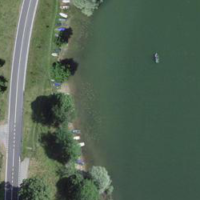
EUNIS habitat code: 14
Species observed at this site:
Enallagma cyathigerum